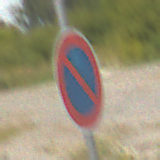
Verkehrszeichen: EingeschraenktesHalteverbot
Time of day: Midday
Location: Outdoor (Suburban)
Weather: PartlyCloudy
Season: Summer
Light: Natural